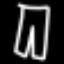
Label: pants